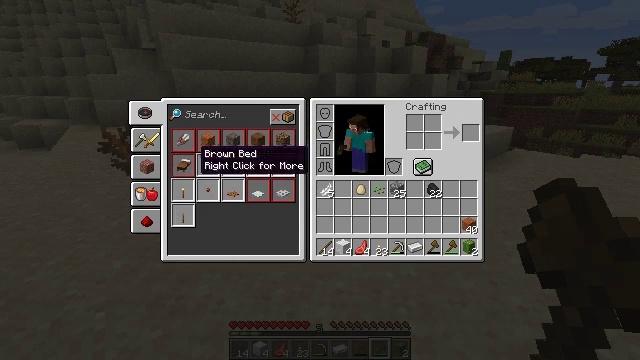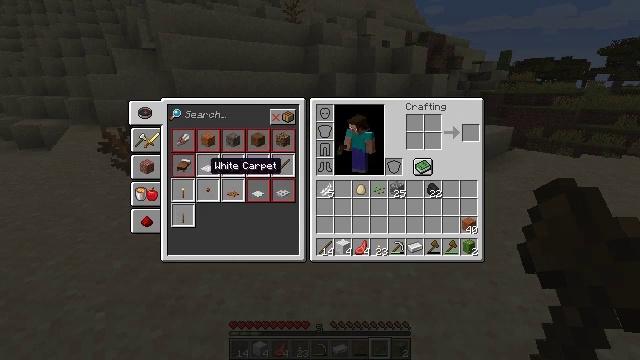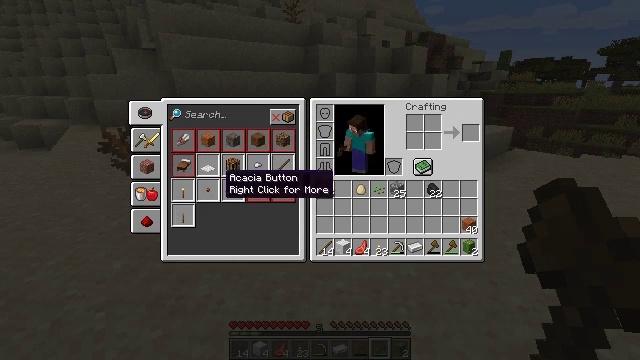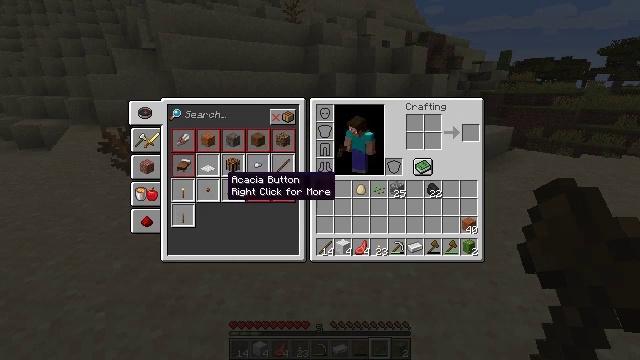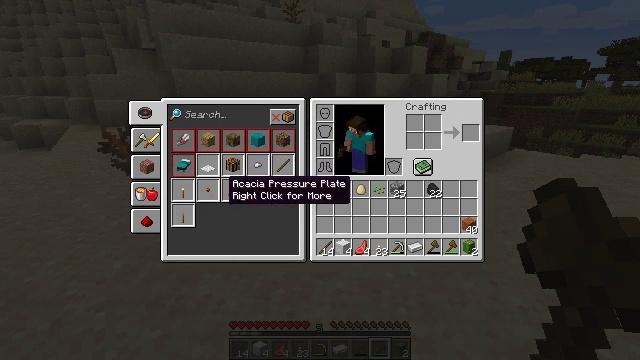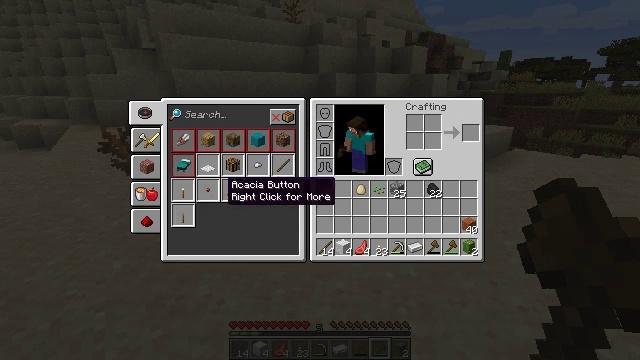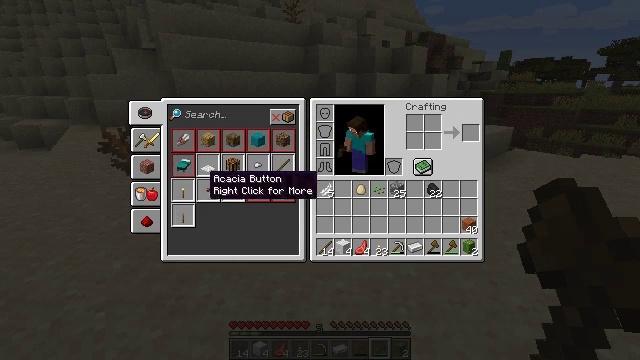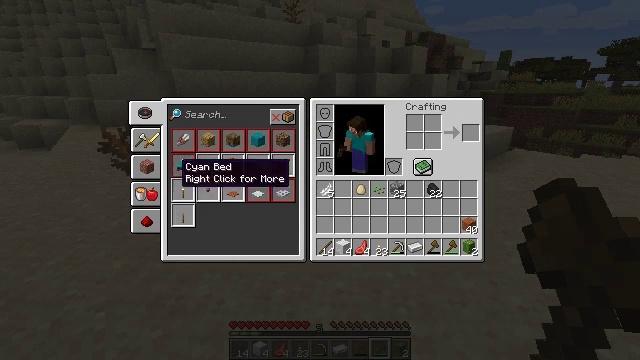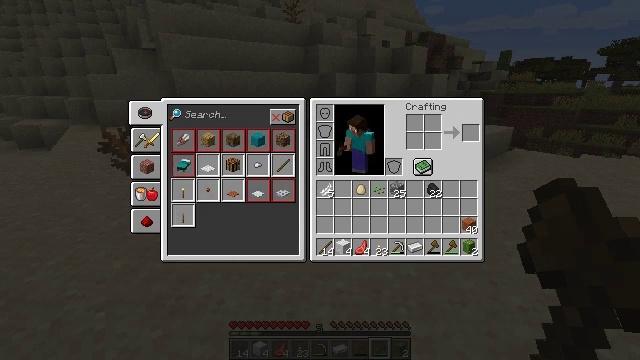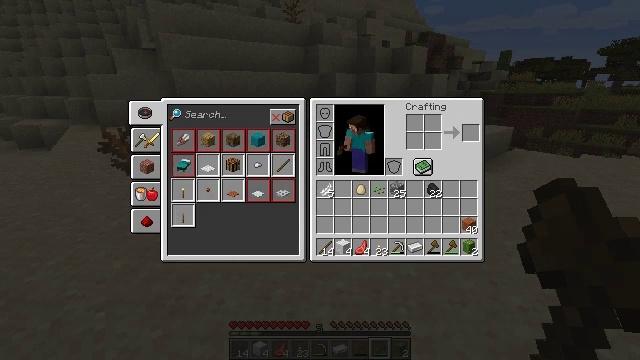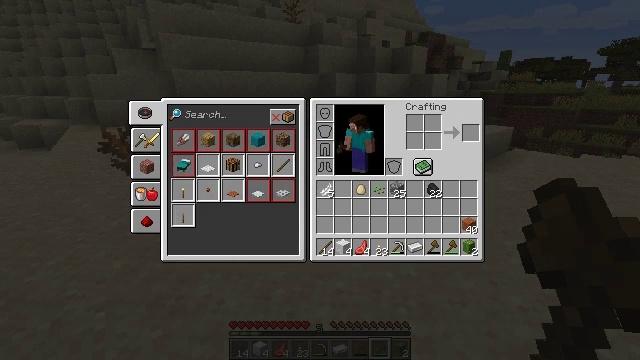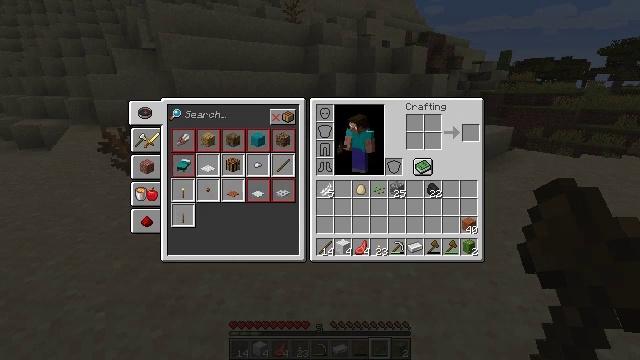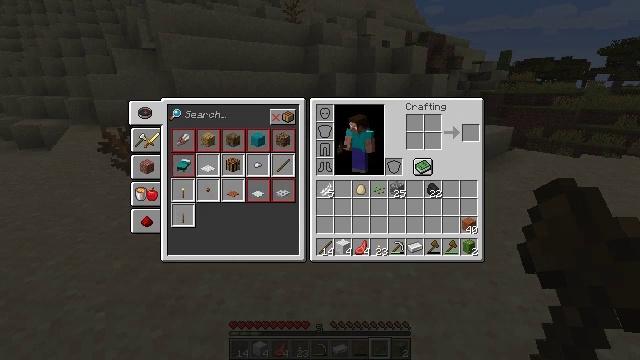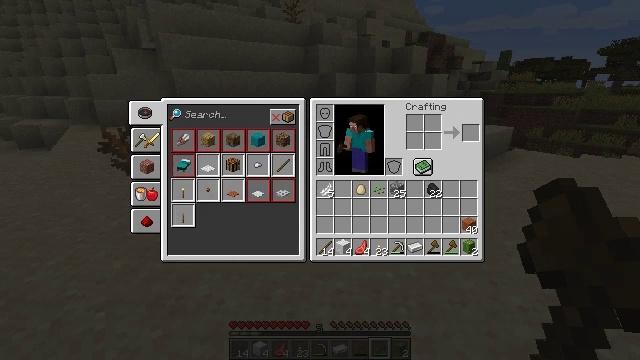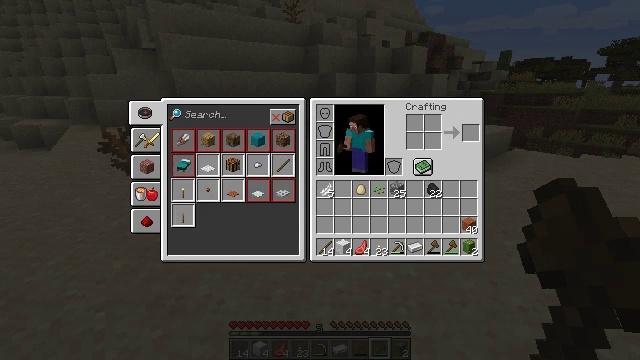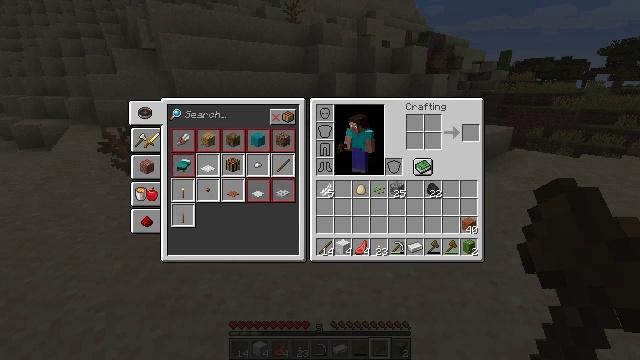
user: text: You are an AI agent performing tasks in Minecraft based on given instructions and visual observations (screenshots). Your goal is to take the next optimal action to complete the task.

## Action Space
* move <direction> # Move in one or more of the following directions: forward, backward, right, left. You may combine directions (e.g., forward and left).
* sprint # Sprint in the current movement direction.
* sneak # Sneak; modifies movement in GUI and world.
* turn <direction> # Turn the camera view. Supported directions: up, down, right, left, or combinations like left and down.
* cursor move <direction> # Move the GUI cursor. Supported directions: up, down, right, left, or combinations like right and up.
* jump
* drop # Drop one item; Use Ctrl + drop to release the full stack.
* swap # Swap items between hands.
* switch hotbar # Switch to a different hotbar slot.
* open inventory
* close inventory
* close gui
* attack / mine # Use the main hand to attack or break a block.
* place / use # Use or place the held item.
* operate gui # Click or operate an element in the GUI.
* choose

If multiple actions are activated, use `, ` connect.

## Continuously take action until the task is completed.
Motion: motion action
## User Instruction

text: Break the sand block.
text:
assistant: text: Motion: cursor move right and down
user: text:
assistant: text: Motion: cursor move right and down
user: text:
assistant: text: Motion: no_op
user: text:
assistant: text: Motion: no_op
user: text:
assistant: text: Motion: no_op
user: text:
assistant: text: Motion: cursor move left
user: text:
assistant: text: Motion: cursor move left and up
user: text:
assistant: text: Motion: cursor move left and up
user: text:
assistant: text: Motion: cursor move left and up
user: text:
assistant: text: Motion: no_op
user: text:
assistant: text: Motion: no_op
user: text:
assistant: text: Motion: no_op
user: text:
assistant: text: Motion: no_op
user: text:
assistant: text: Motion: no_op
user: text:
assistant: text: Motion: no_op
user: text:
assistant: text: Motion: no_op
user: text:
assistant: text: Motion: no_op
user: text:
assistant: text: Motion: operate gui
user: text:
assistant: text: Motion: operate gui
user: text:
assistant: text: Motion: operate gui
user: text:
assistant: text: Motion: no_op
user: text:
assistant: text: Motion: cursor move down
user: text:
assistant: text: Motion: no_op
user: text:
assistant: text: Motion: no_op
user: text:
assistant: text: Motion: no_op
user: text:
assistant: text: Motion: operate gui
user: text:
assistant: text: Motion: operate gui
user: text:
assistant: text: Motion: operate gui
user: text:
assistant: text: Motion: no_op
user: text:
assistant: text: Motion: cursor move down